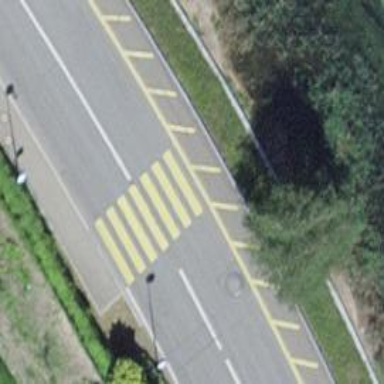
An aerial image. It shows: Marked crossing with zebra markings on the road.